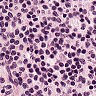
Metastatic tissue present: no